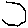
Label: hexagon